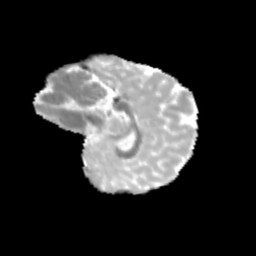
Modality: MD
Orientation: sagittal
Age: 9
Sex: female
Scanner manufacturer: siemens
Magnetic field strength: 3 T
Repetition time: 3.8 s
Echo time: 0.07 s